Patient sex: M
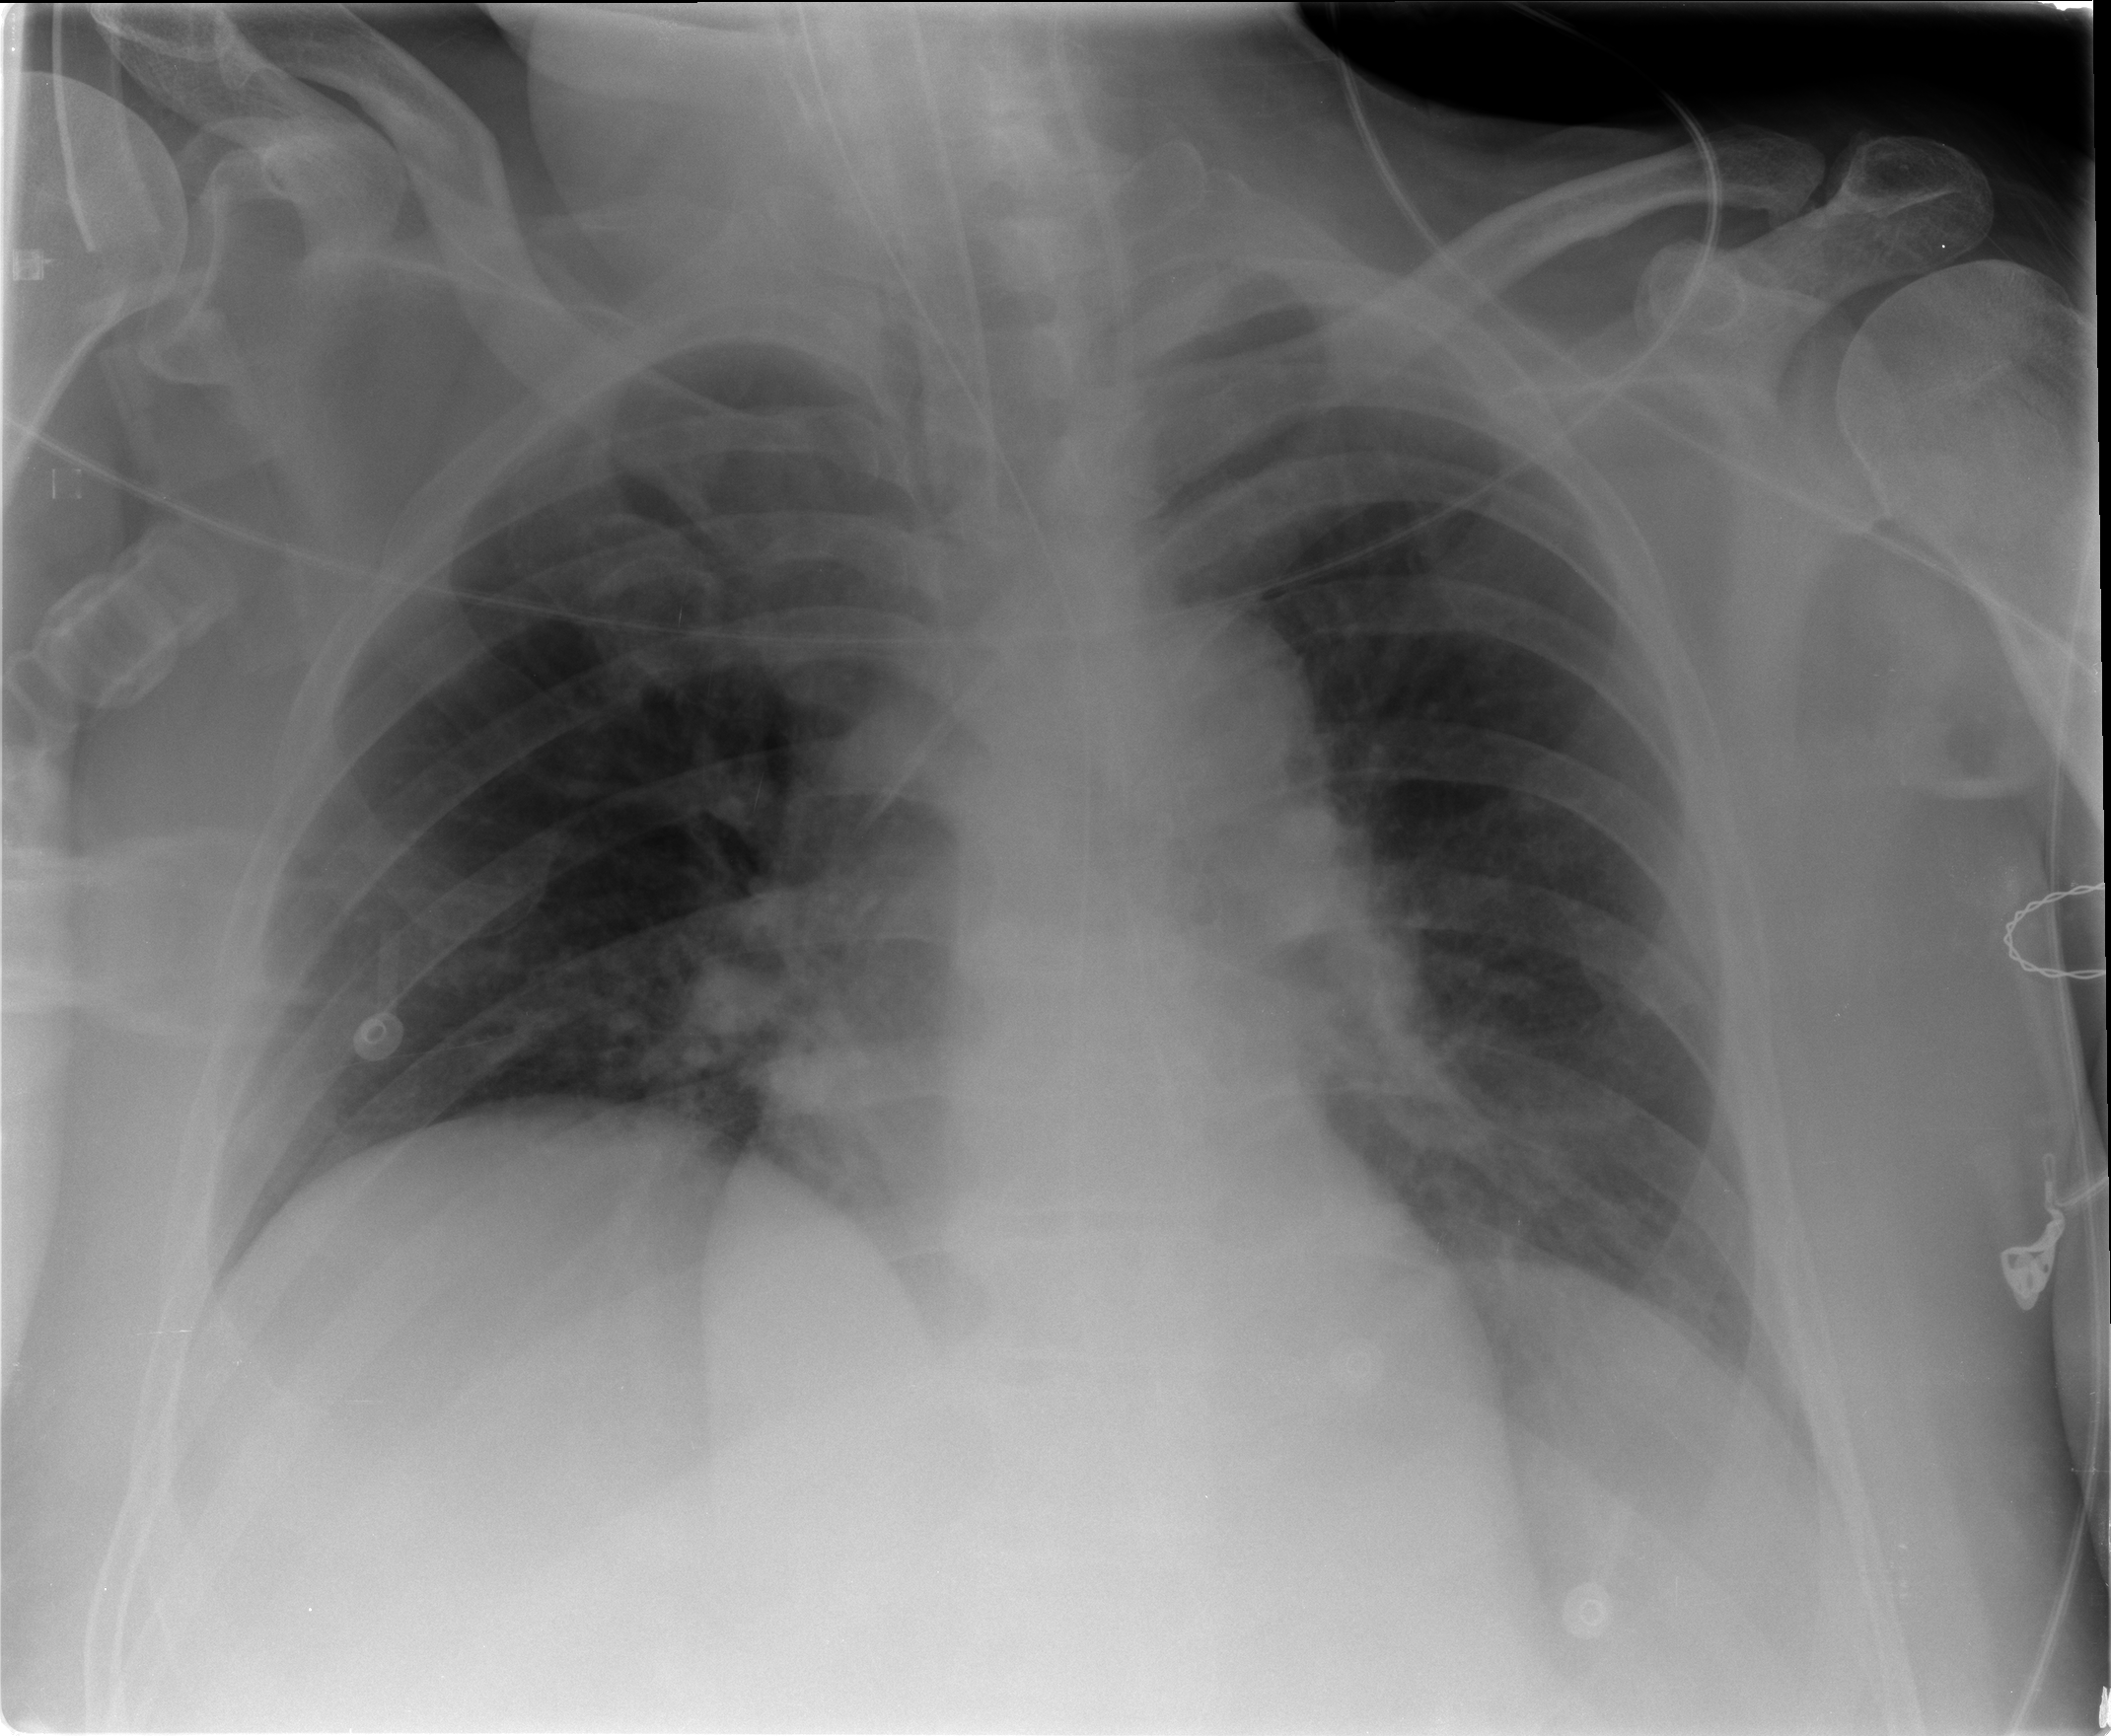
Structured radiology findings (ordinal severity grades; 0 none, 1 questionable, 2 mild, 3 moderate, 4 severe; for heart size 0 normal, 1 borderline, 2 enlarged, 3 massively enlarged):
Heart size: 1
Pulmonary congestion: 2
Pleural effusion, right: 0
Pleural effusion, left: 0
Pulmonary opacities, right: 1
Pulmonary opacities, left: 0
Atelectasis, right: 2
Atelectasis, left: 2